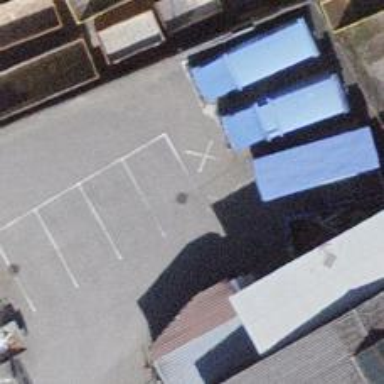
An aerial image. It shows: Recycling facility for scrap metal.